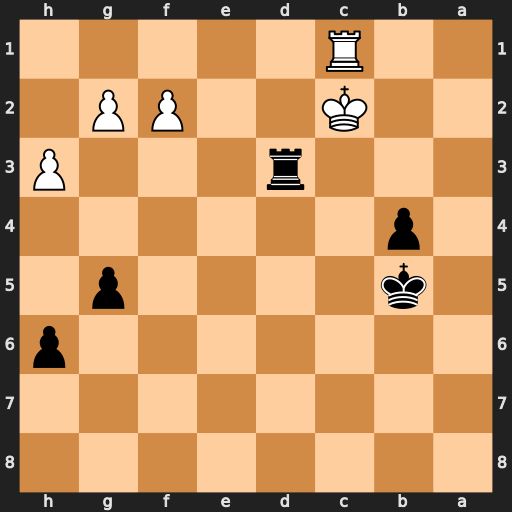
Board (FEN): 8/8/7p/1k4p1/1p6/3r3P/2K2PP1/2R5
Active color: b
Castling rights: -
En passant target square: -
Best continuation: Rc3+ Kb1 Rxc1+ Kxc1 Kc4